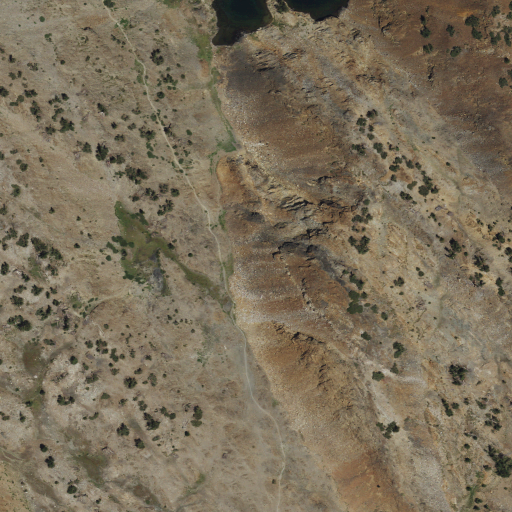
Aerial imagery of gap in California named Lundy Pass containing shrub, barren land, evergreen forest, and herbaceous wetlands